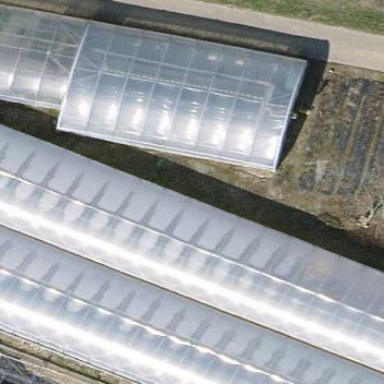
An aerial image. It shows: Greenhouse.